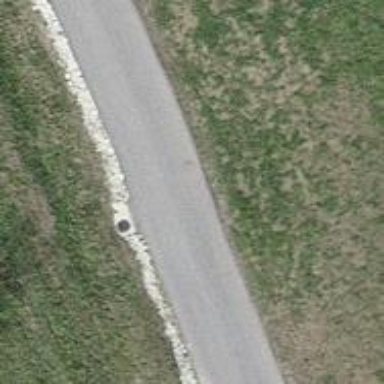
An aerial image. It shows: Unclassified road.